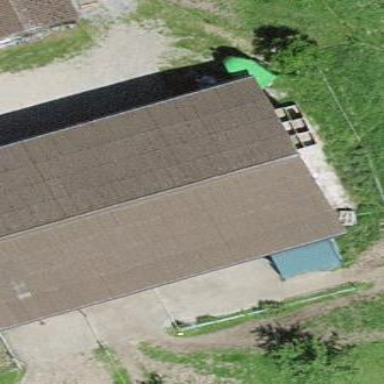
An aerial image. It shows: Shed.